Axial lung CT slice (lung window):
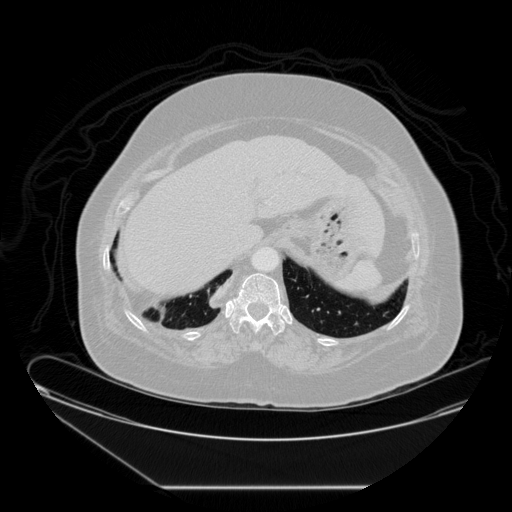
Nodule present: no